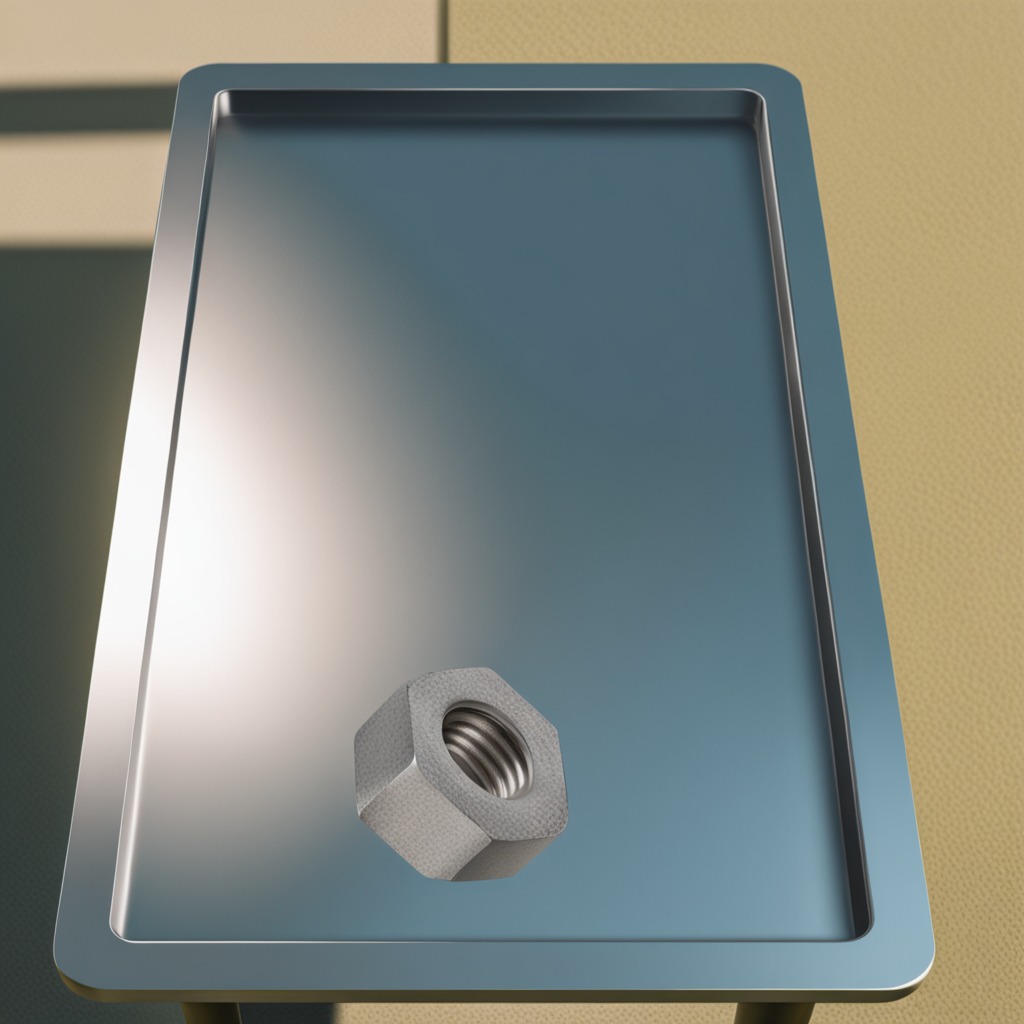
A metal nut is lying on the textured surface of the utility table.